RGB frame:
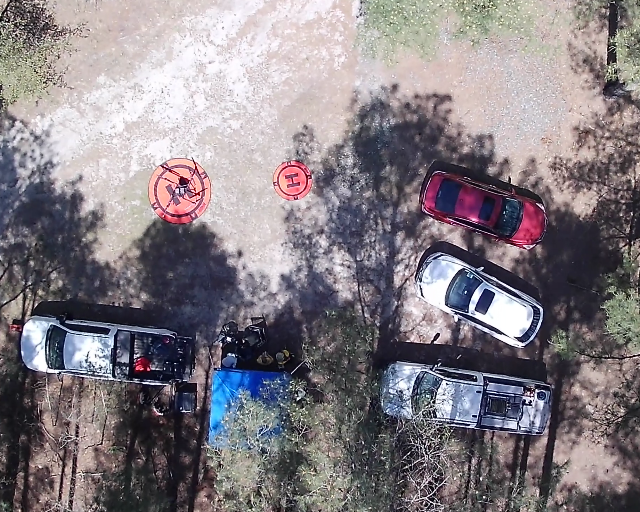
Thermal frame:
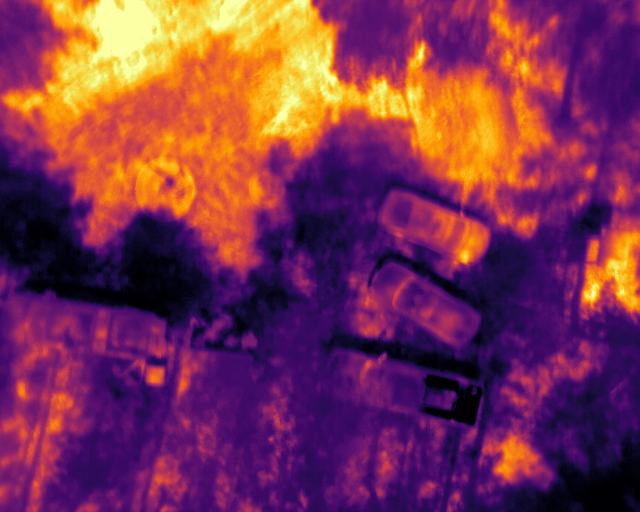
Captured: 2026-02-27 02:43:11
Pixels at or above 80 °C: 0 (fraction of frame: 0)